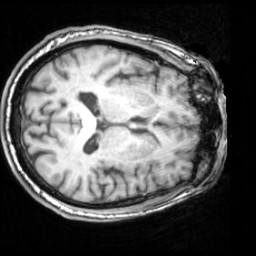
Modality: T1w
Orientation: axial
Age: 63
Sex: male
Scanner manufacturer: siemens
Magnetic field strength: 3 T
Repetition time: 1.62 s
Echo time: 0.003 s